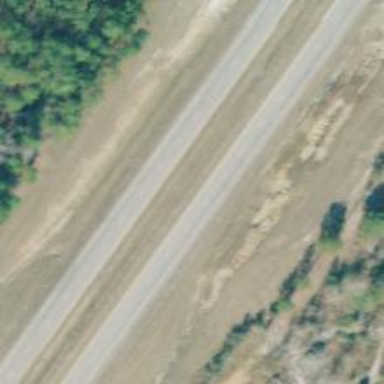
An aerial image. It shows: Asphalt road classified as trunk highway.